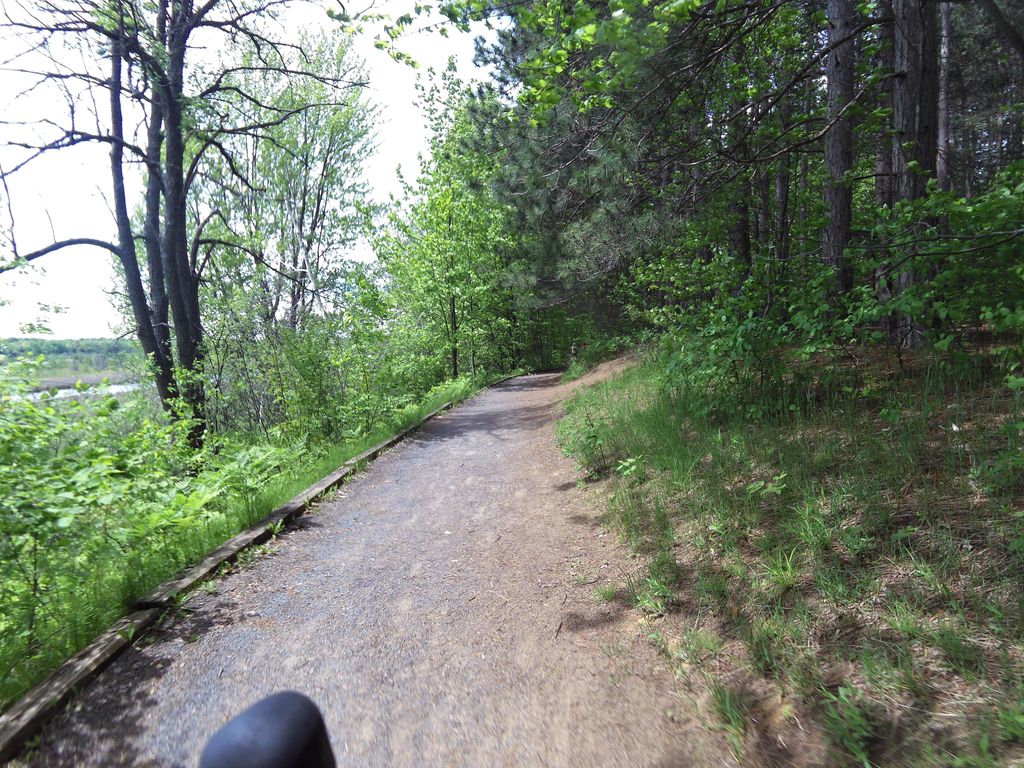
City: ottawa-gatineau